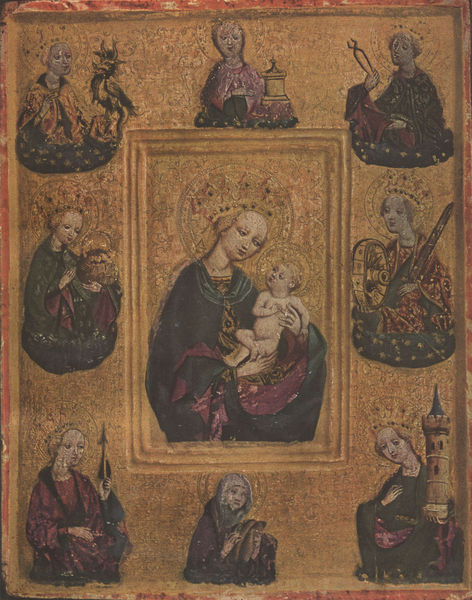
Titel: Wiener Madonna
Institution: Wien, Kunsthistorisches Museum
Schlagwörter: nackt, augen, rahmen, hände, krone, heiligenschein, madonna, gloriole, jesuskind